Field crop: maize
Growth stage: 2
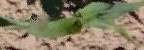
Species: maize